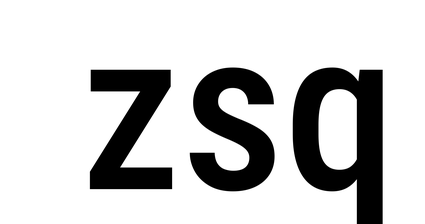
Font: Roboto_Condensed_Medium